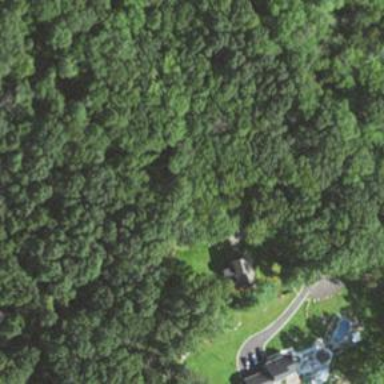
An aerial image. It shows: Driveway.